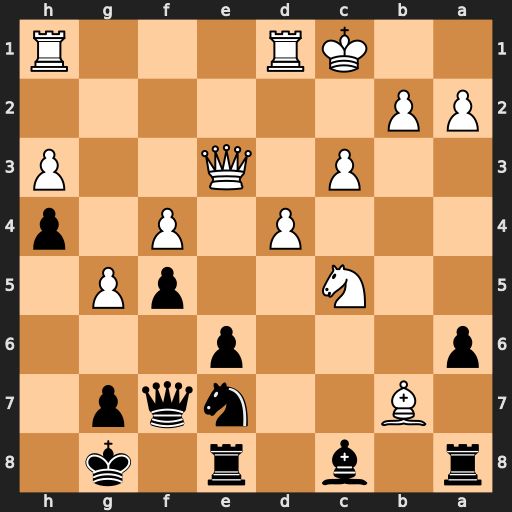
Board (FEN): r1b1r1k1/1B2nqp1/p3p3/2N2pP1/3P1P1p/2P1Q2P/PP6/2KR3R
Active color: b
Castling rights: -
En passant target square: -
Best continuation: Bxb7 g6 Nxg6